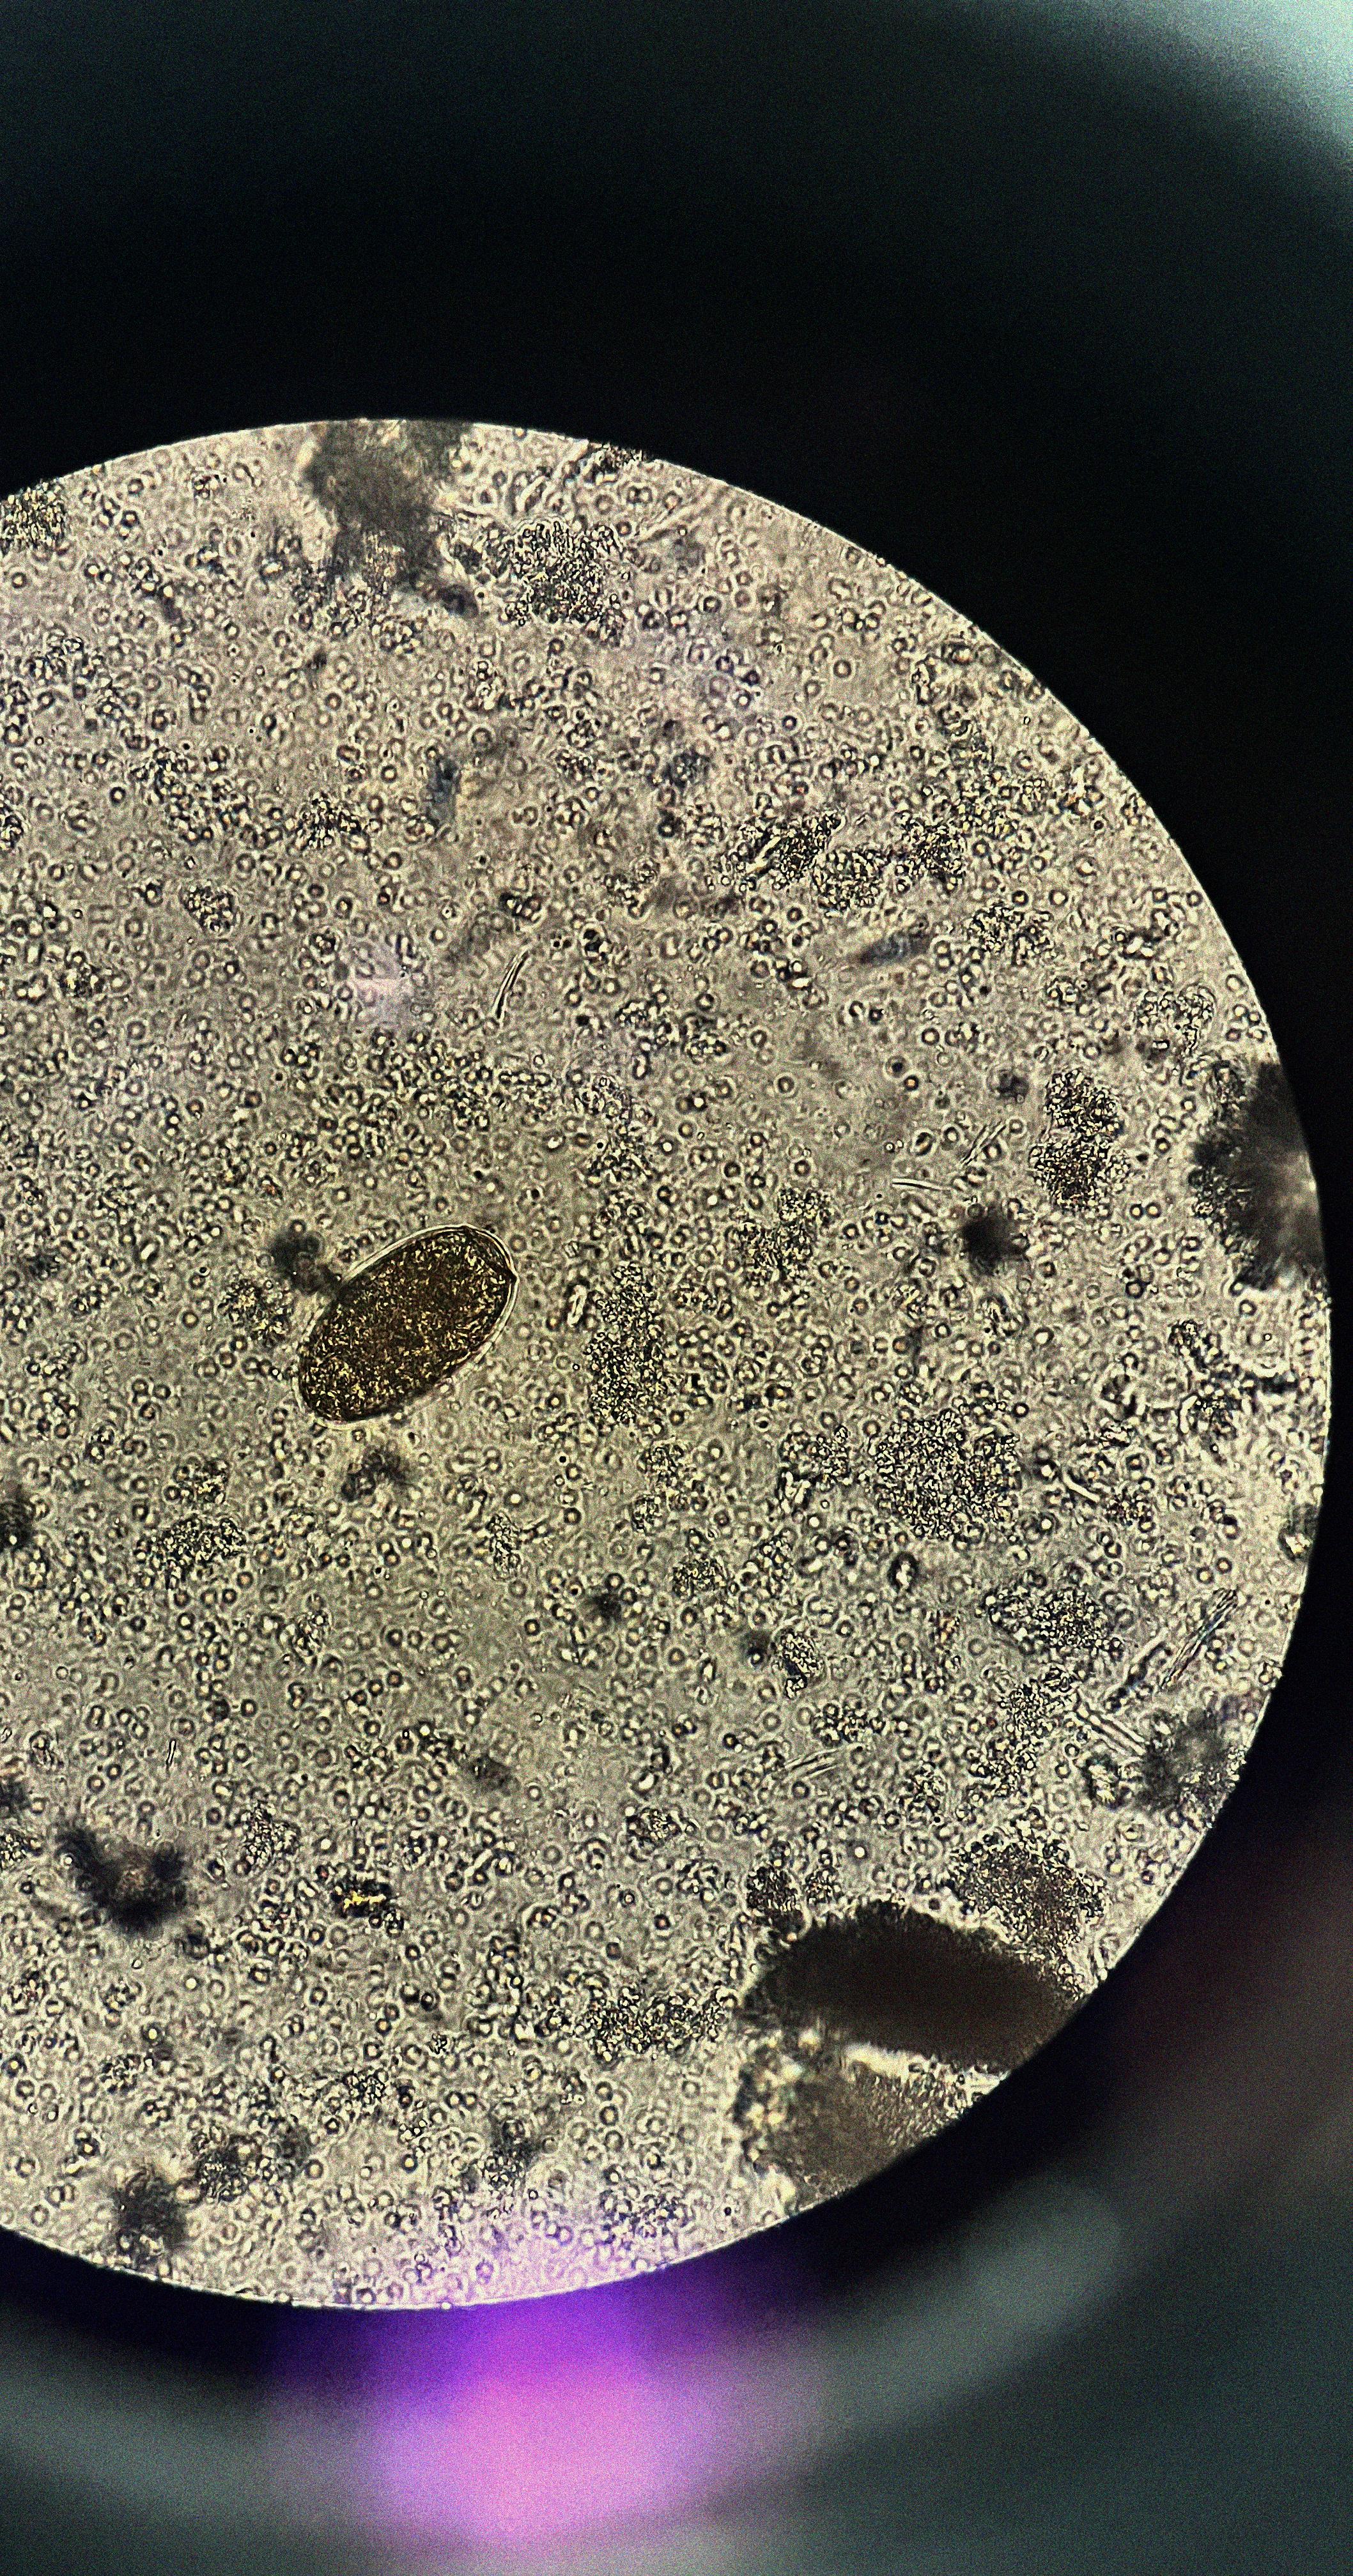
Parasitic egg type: Paragonimus spp